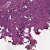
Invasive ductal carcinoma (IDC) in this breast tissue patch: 0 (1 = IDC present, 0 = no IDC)